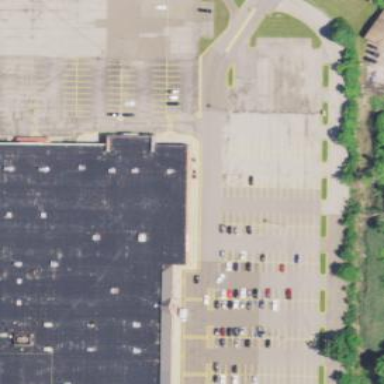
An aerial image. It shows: Retail area.